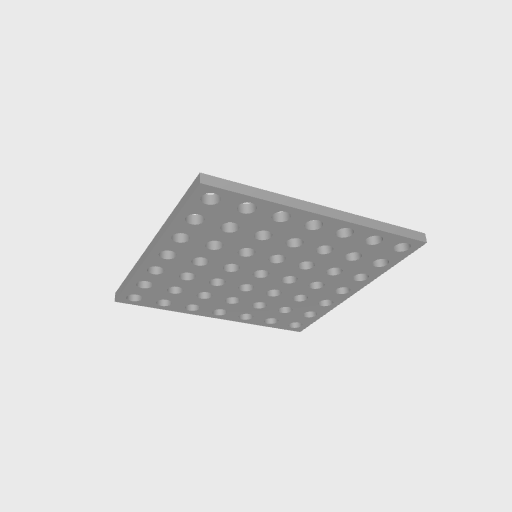
Part: GridPlate7x7H